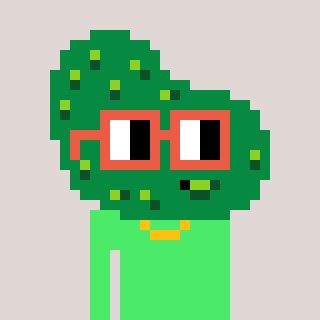
a pixel art character with square orange glasses, a pickle-shaped head and a teal-colored body on a warm background